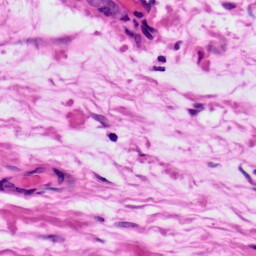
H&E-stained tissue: Ovarian